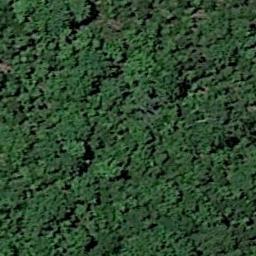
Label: forest